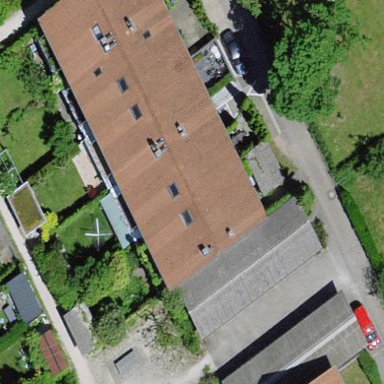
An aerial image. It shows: Terrace building.